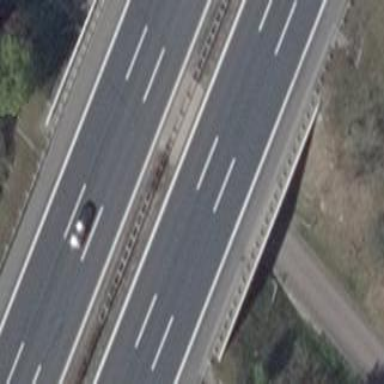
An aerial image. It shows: It's motorway area.